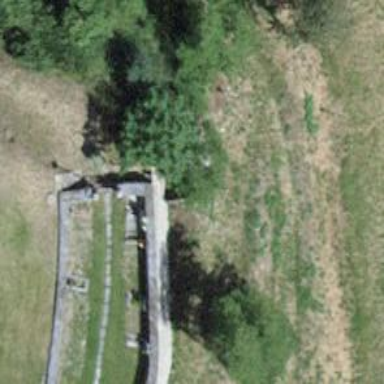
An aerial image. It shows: Stone wall as barrier.